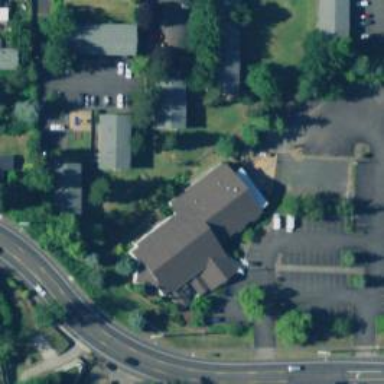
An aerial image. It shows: Beautiful church building.